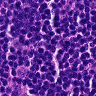
Metastatic tissue present: no